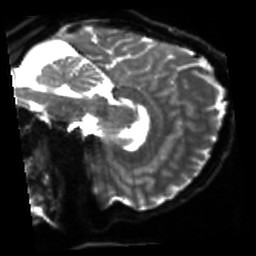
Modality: sbref
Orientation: sagittal
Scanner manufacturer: siemens
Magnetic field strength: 3 T
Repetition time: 4 s
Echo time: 0.0594 s